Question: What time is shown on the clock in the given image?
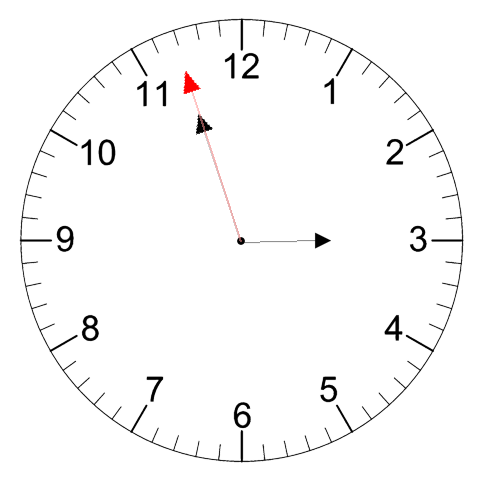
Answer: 02:56:57